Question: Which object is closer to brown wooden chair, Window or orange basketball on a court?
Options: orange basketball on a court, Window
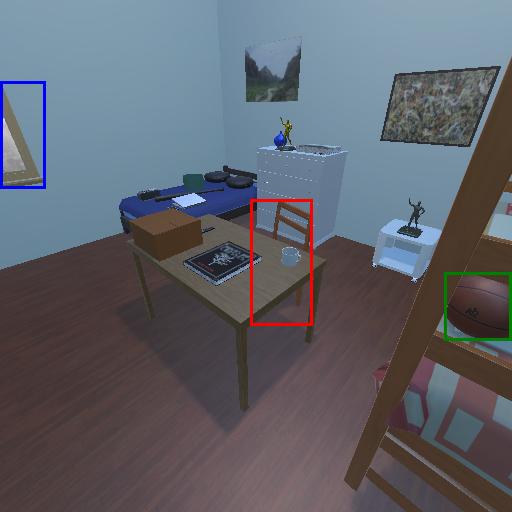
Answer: orange basketball on a court